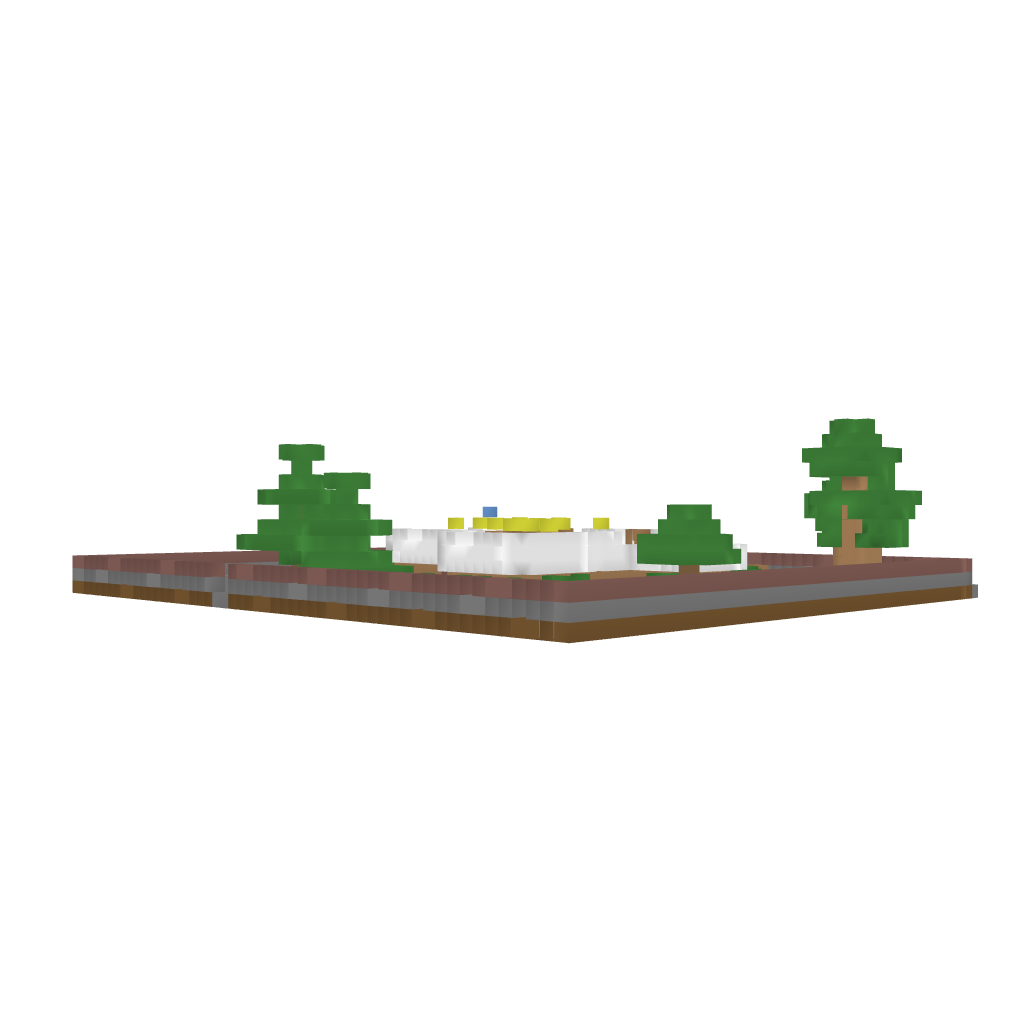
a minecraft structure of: modern home bad low quality